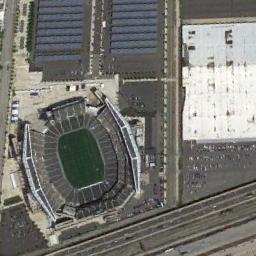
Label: stadium